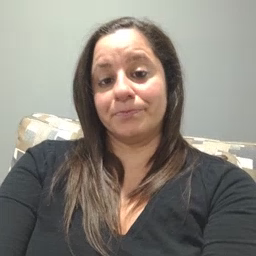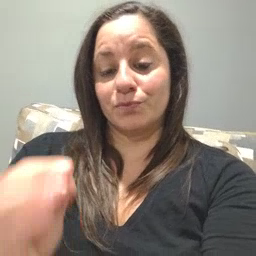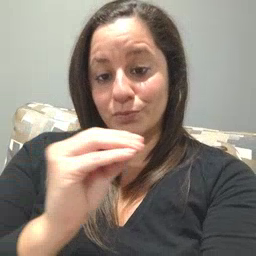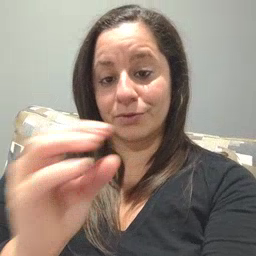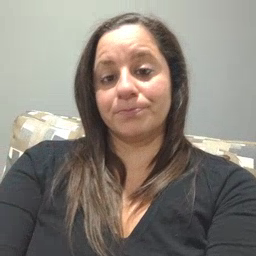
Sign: kiss